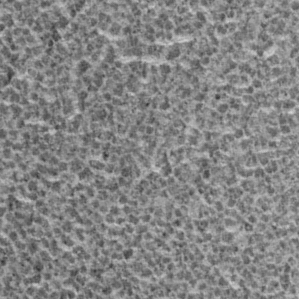
Label: frost